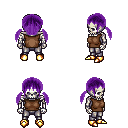
a pixel art fantasy rpg character, male body template, skeleton, brown sleeveless shirt, metal pants, purple twin-tailed hairstyle, gold boots, four views (front, back, left, right), 2x2 character sprite sheet, small pixel art, hard edges, no anti-aliasing